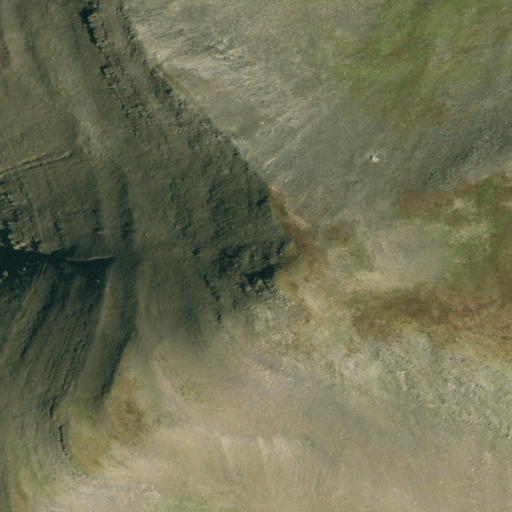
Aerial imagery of mountain in Colorado named De Anza Peak containing barren land and grassland